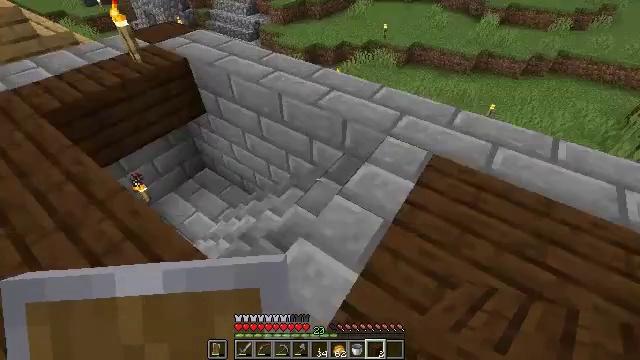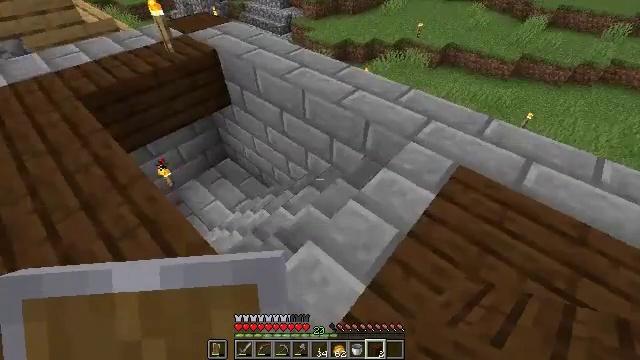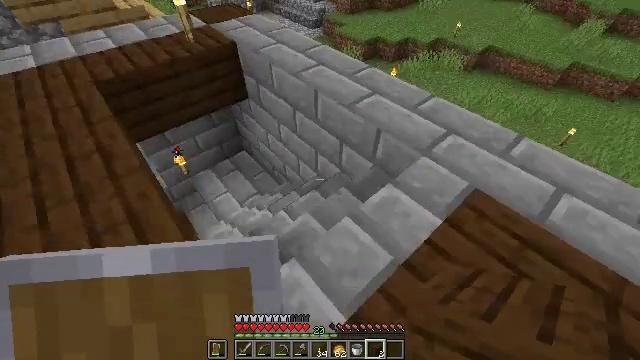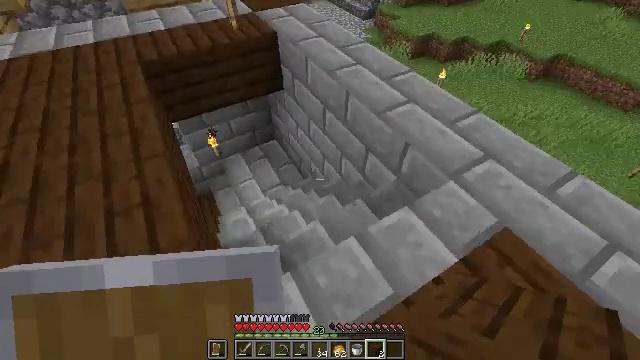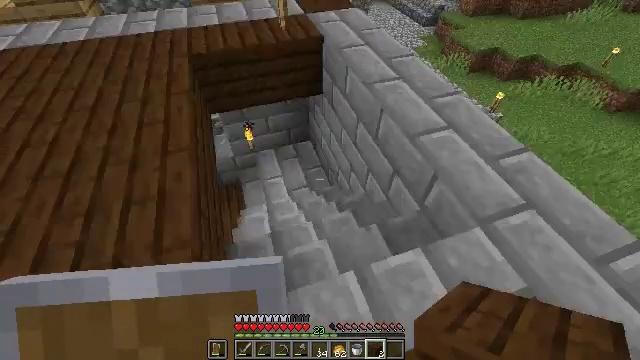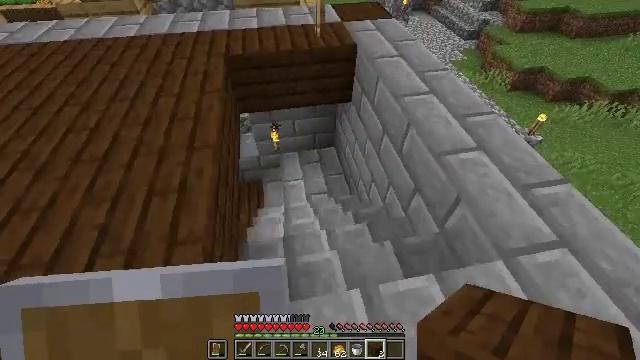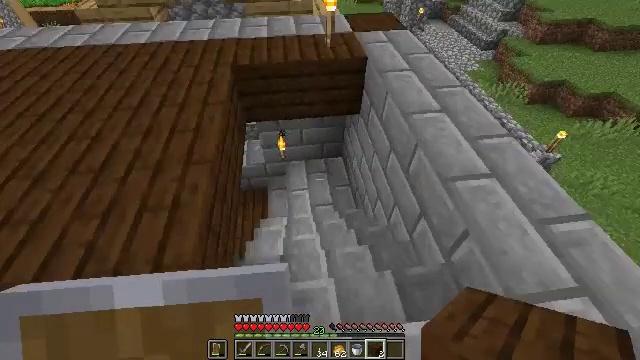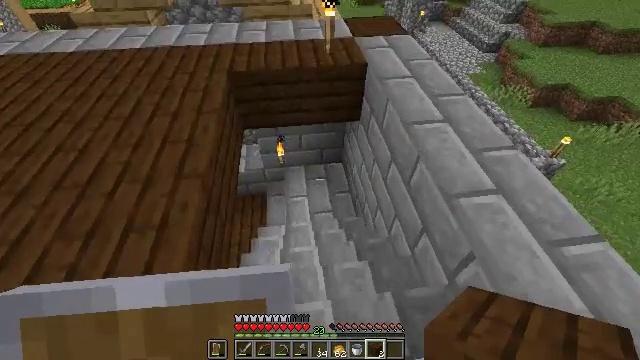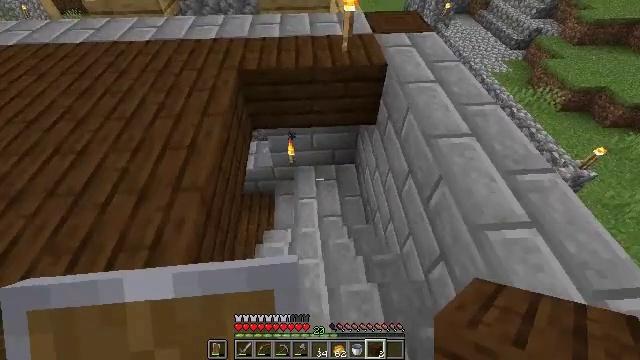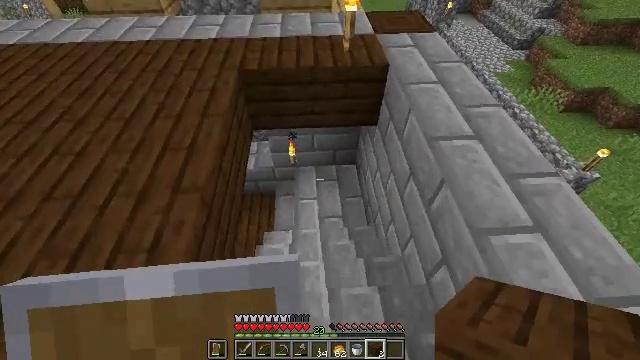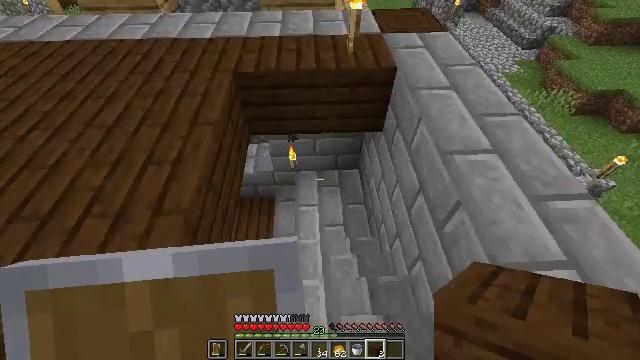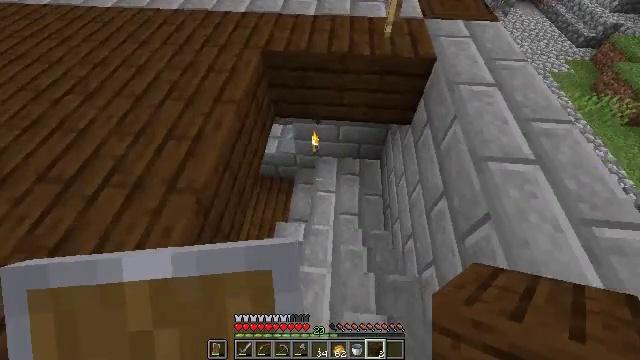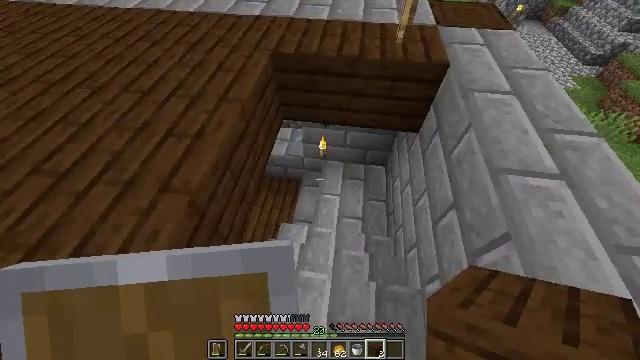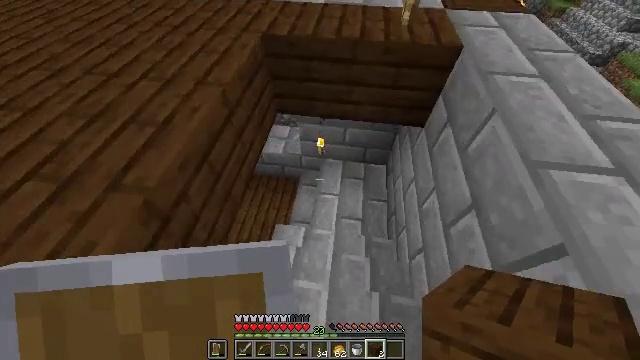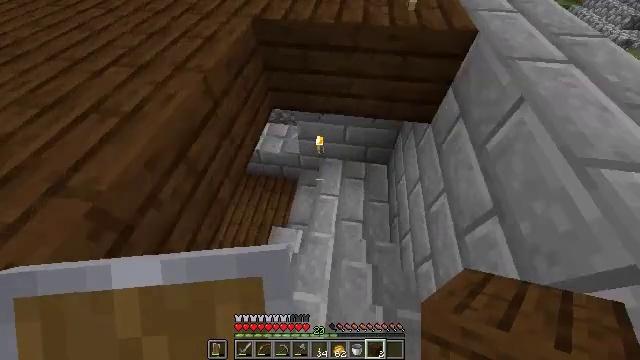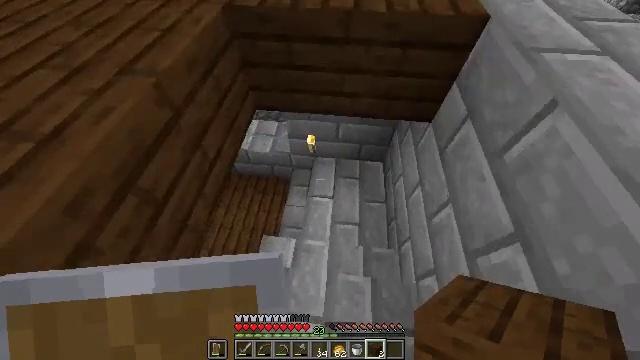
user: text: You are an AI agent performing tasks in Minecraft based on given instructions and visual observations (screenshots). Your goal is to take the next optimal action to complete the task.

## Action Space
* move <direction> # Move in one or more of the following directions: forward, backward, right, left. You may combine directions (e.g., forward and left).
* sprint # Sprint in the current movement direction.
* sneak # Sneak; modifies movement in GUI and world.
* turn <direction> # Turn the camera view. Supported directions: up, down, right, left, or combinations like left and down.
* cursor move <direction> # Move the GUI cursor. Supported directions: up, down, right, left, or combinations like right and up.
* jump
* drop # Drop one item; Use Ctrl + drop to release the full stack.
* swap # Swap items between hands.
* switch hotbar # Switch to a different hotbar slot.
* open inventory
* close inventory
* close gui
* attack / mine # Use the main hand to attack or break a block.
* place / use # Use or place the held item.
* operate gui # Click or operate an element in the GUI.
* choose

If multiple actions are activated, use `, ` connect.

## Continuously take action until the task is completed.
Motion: motion action
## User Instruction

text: Destroy the light gray bed to move it.
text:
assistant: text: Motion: move forward and move right, turn left
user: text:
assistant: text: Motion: move forward and move right, turn left and down
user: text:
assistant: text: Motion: move forward and move right, turn left and down
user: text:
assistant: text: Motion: move forward and move right, turn left
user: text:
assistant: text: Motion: move forward, turn left and up
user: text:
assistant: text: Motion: move forward, turn left
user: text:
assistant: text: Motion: move forward
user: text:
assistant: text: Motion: move forward, turn left and down
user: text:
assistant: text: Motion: move forward
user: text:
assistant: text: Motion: move forward, sprint
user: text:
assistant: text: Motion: move forward, sprint, turn left and down
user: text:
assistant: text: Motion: move forward, turn left
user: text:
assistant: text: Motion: move forward
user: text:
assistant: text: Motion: move forward
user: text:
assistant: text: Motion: move forward, turn right and down
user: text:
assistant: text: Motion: move forward, turn left and down
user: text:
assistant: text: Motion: move forward and move right, turn left and down
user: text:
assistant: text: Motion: move forward and move right, turn left and down
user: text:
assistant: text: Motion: move forward and move right, turn left and up
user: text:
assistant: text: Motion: move forward and move right, turn left
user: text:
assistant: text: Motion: move forward and move right, turn left
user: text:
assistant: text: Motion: move forward and move right, turn left and up
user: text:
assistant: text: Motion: move right, turn left and up
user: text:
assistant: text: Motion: move right, turn left and up
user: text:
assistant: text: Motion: move right, turn left and up
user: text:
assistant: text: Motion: move right, turn left and up
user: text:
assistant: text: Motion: move right
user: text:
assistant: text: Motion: move right
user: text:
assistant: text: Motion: move right, turn left and up
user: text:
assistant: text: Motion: move right, turn left and up